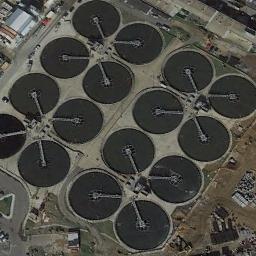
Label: storage_tank